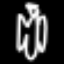
Label: angel